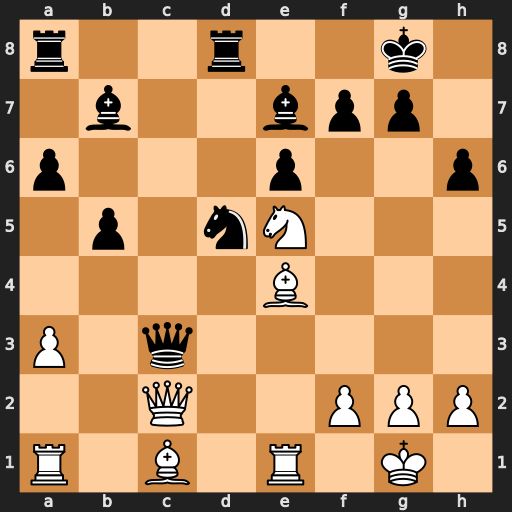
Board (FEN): r2r2k1/1b2bpp1/p3p2p/1p1nN3/4B3/P1q5/2Q2PPP/R1B1R1K1
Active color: w
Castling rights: -
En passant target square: -
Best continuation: Qxc3 Nxc3 Bxb7